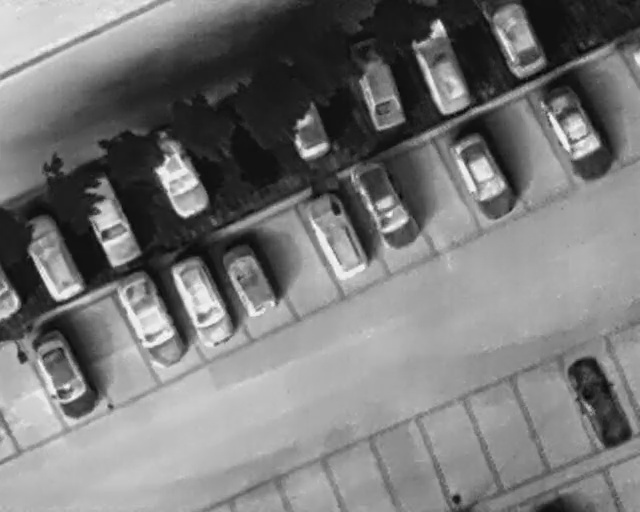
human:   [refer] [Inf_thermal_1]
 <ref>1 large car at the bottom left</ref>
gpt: <box>[[2, 69, 16, 77, 152]]</box>

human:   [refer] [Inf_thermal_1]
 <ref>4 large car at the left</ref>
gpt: <box>[[16, 58, 31, 66, 156], [20, 30, 34, 38, 154], [1, 46, 15, 54, 153], [9, 38, 24, 46, 157]]</box>

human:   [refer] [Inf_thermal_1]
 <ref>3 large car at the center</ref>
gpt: <box>[[24, 54, 39, 62, 158], [45, 41, 59, 49, 153], [52, 35, 67, 43, 156]]</box>

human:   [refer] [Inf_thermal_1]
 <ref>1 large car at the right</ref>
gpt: <box>[[68, 30, 82, 37, 152]]</box>

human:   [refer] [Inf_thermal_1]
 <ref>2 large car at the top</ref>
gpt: <box>[[61, 9, 76, 17, 159], [52, 12, 66, 20, 159]]</box>

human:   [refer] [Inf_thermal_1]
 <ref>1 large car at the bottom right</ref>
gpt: <box>[[86, 74, 101, 82, 158]]</box>